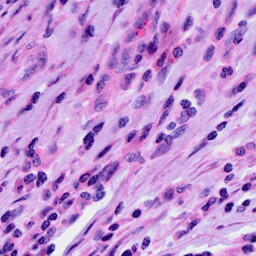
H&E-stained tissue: Cervix